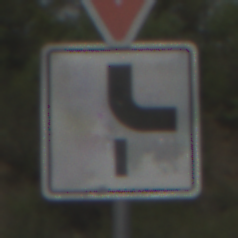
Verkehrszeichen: VerlaufVorfahrtsstrasse10
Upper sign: VorfahrtGewaehren
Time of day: Midday
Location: Outdoor (Nature)
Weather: PartlyCloudy
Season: NotSpecified
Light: Natural